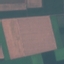
Label: AnnualCrop